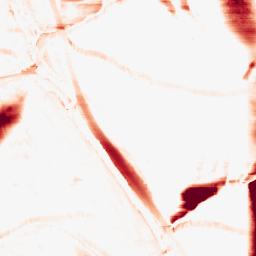
Category: morphological
Decomposition family: morphological_rect
Decomposition parameters: operation: opening
width: 50
height: 10
Upsampling method: sinc_hamming
Upsampling parameters: scale: 4
kernel_size: 16
Upsampling scale: 4